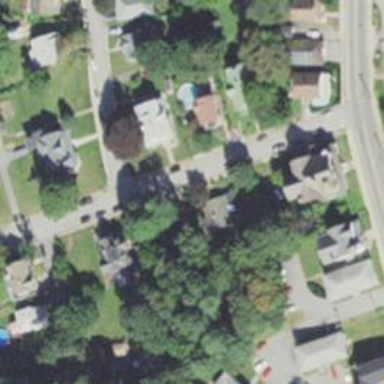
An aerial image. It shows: Residential driveway designated as service road.